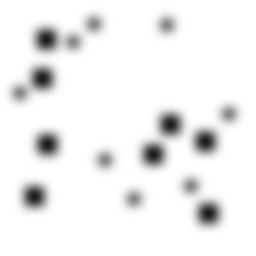
Squares: 8
Triangles: 0
Stars: 8
Total shapes: 16